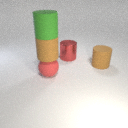
large brown rubber cylinder in front of large red metal cylinder